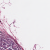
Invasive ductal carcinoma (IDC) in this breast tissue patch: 1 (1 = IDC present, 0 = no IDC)